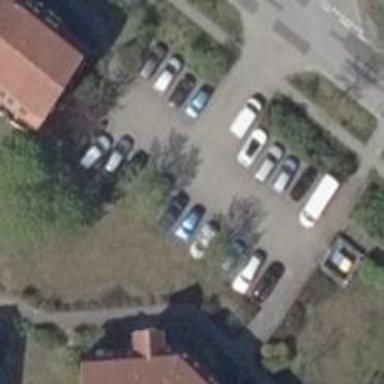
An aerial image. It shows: Parking aisle designated as service road.